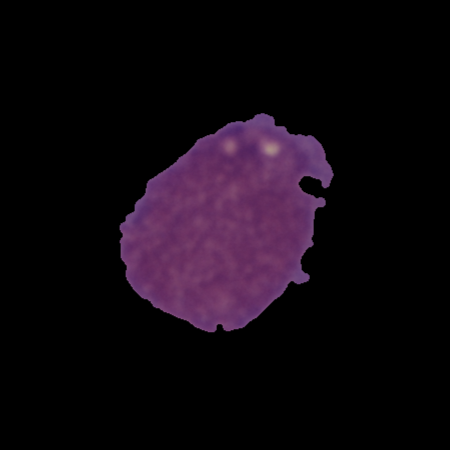
Label: cancer